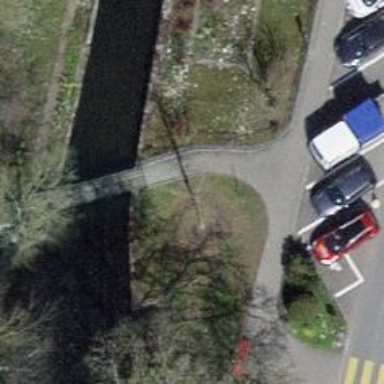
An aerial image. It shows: Path on bridge.